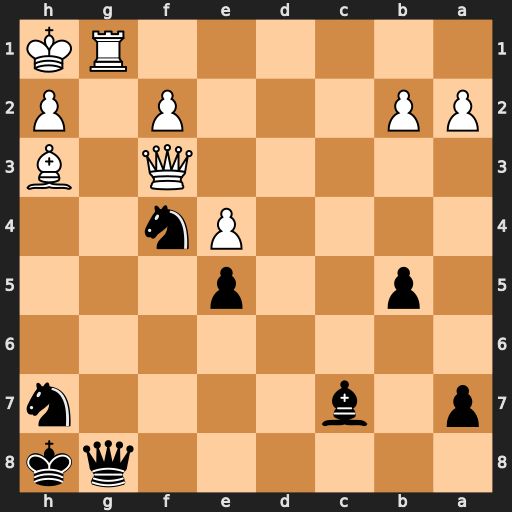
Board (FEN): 6qk/p1b4n/8/1p2p3/4Pn2/5Q1B/PP3P1P/6RK
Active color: b
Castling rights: -
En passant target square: -
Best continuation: Ng5 Rxg5 Qxg5